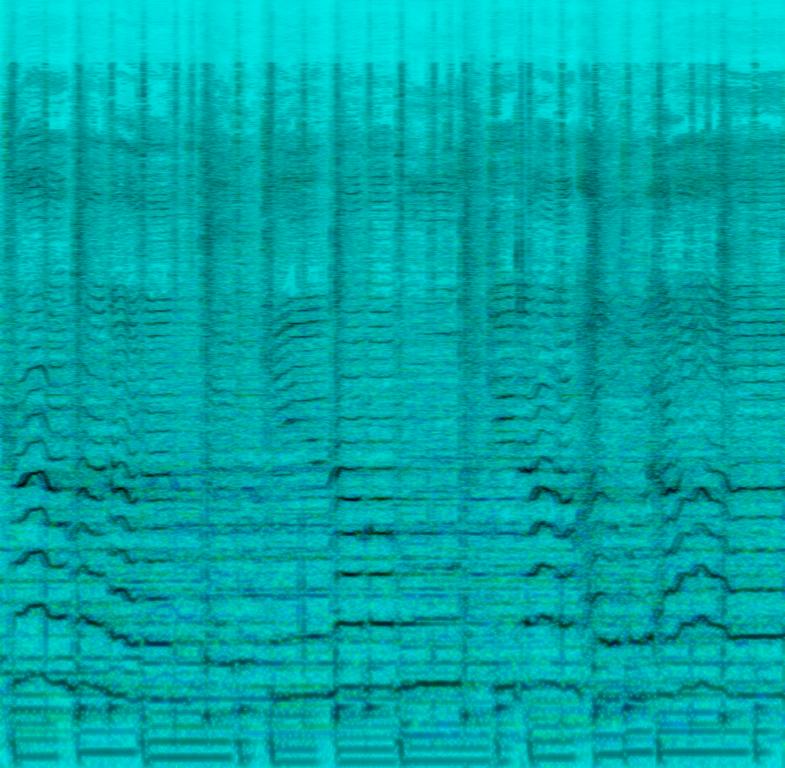
This is a live performance of what sounds like a Middle Eastern. The female singer has a calm and soothing voice which she uses to sing vocables - or open mouthed humming. There are percussive chimes, and an acoustic guitar arpeggio which adds to the calm and soothing feel of the song.